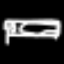
Label: bed